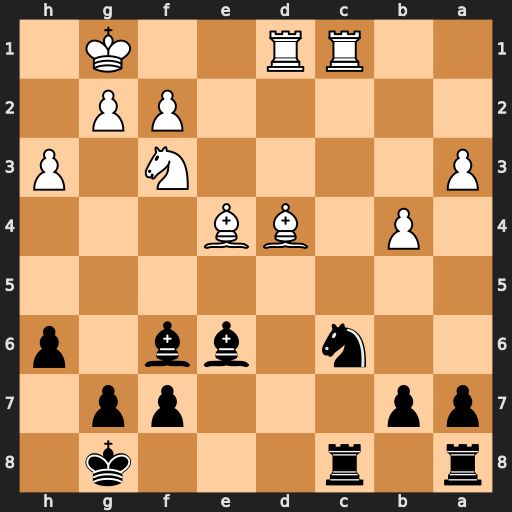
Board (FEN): r1r3k1/pp3pp1/2n1bb1p/8/1P1BB3/P4N1P/5PP1/2RR2K1
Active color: b
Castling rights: -
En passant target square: -
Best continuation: Nxd4 Rxc8+ Rxc8 Nxd4 Rd8